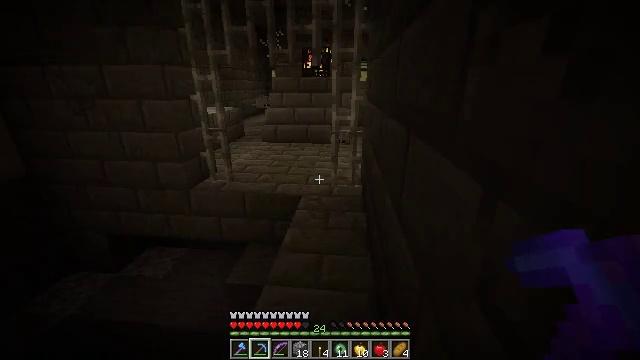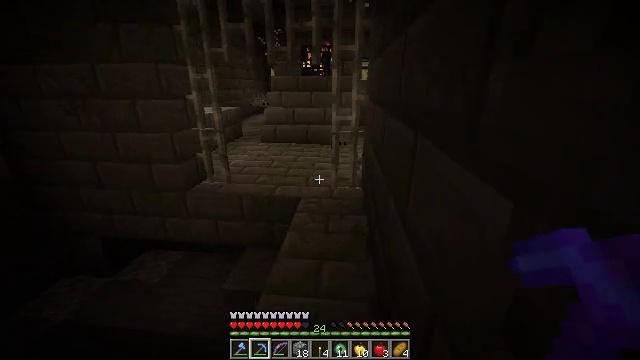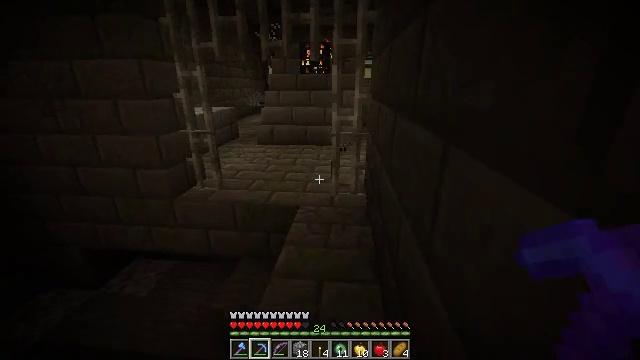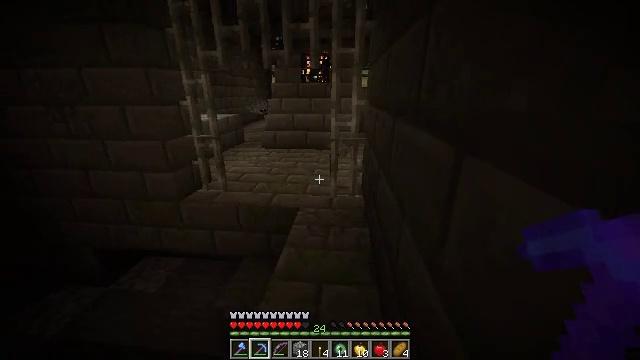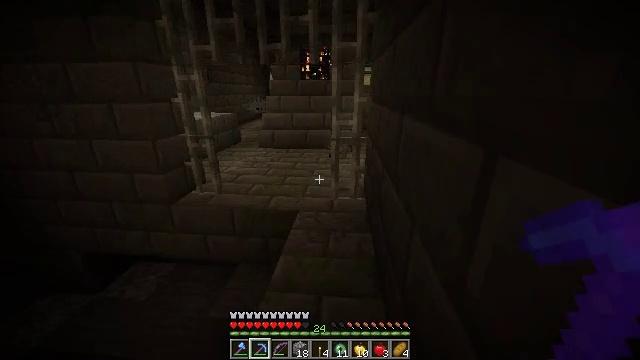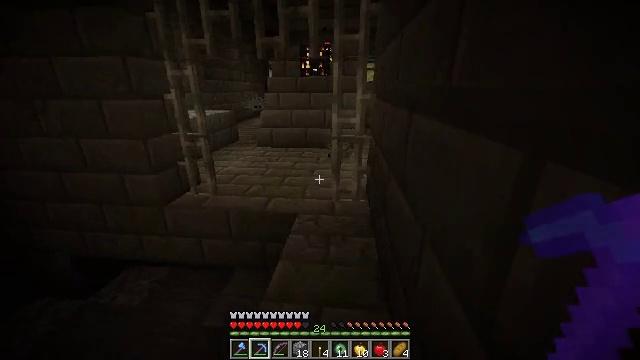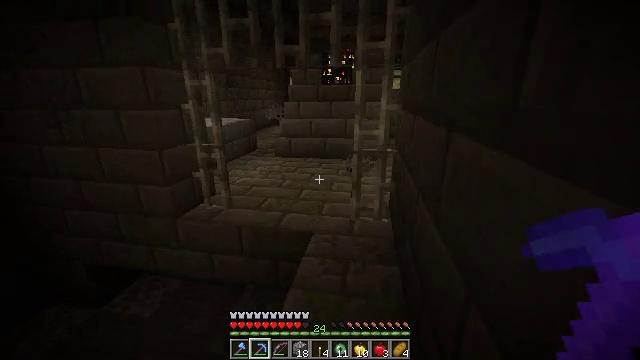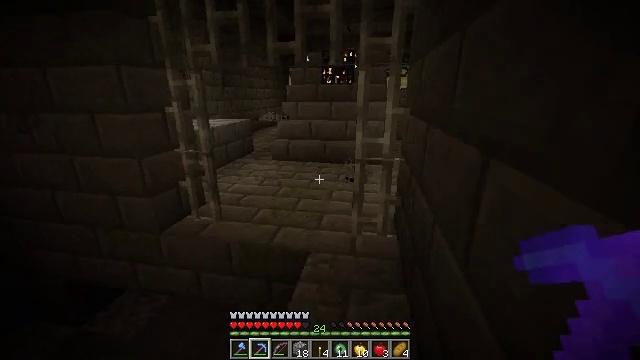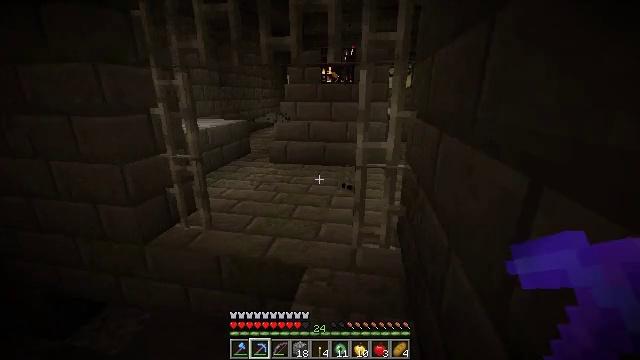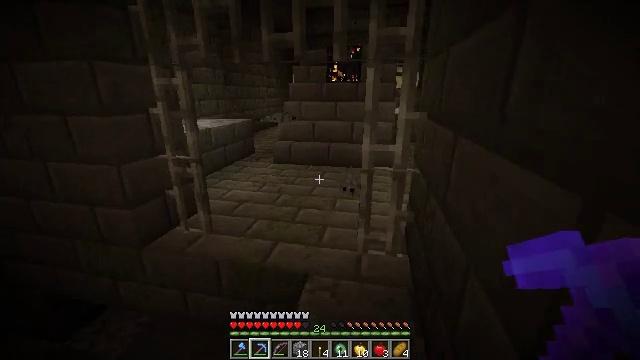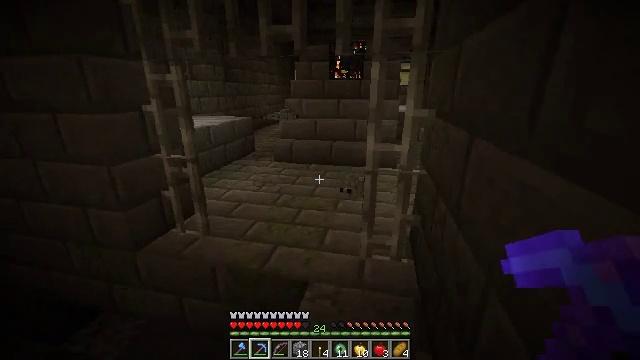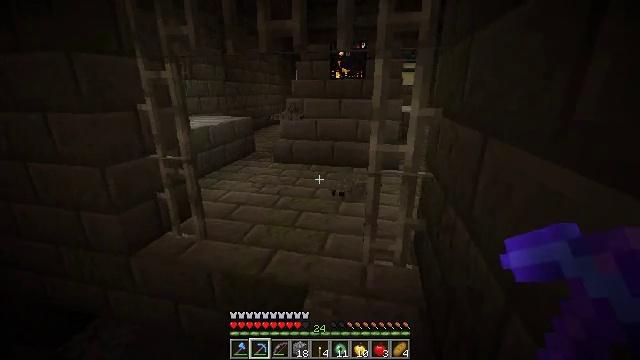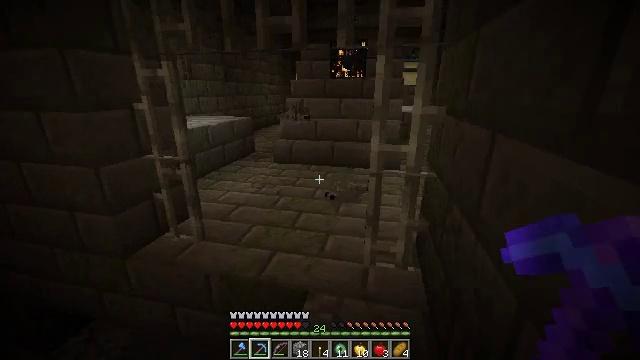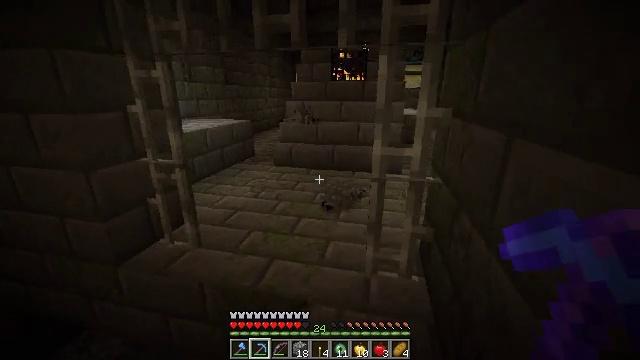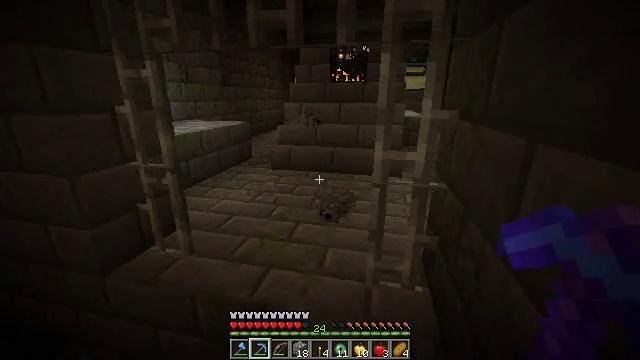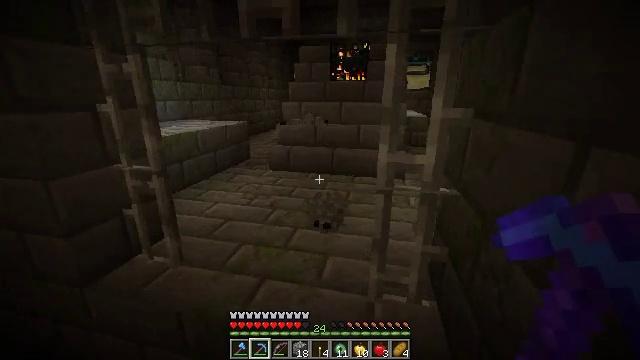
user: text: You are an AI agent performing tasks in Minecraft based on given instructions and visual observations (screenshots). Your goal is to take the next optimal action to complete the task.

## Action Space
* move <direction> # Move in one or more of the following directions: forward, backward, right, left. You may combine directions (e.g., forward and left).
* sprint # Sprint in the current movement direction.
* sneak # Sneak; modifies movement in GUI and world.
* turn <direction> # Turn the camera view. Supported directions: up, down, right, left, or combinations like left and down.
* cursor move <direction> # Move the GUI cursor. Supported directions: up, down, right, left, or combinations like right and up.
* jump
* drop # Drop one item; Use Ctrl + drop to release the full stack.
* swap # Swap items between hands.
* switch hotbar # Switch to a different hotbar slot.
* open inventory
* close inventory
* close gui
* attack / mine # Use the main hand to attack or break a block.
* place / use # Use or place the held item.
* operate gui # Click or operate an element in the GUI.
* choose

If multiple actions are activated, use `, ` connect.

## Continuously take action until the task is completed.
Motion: motion action
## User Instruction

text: Stop mobs spawning by breaking the spawner.
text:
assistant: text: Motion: move forward and move right, sprint
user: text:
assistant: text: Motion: move forward and move right, sprint
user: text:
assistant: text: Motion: move forward and move right
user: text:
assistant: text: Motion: move forward
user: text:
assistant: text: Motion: move forward
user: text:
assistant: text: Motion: move forward, turn left and up
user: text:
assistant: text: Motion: move forward
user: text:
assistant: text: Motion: move forward
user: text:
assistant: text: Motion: move forward, turn left
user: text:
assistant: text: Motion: no_op
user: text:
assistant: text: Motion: no_op
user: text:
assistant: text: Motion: no_op
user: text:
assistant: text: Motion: move forward
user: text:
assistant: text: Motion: move forward
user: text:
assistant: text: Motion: move forward
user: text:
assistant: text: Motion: move forward, turn right and down
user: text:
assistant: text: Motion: turn down
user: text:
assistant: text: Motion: turn down, attack / mine
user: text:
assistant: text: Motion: attack / mine
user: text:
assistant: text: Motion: turn down, attack / mine
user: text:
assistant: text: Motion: no_op
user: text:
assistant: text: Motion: turn left and down, attack / mine
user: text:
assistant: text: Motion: turn down, attack / mine
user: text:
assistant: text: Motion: turn up, attack / mine
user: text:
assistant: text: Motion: move forward, turn left and up
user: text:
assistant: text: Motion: move forward, attack / mine
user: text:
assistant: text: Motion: move forward, attack / mine
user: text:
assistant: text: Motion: move forward, attack / mine
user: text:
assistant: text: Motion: move forward
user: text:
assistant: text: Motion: move forward, turn down, attack / mine